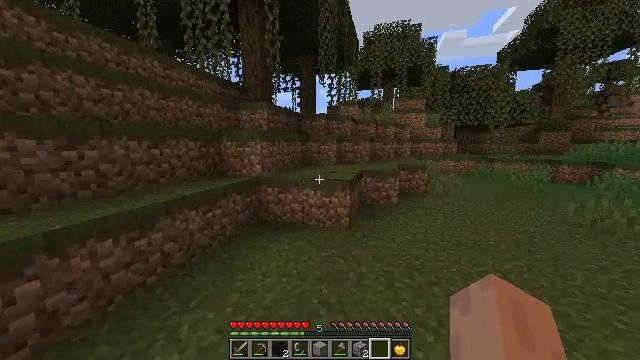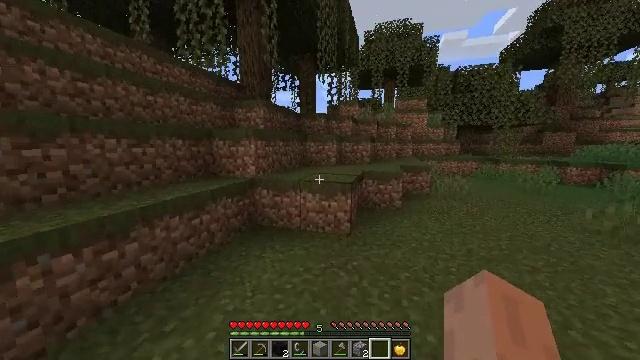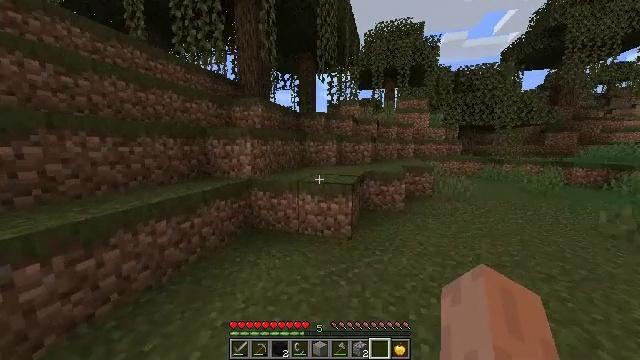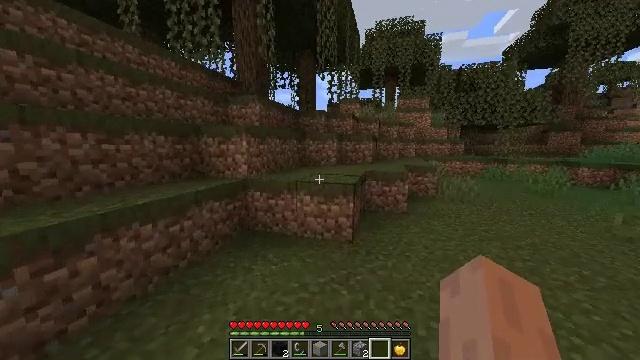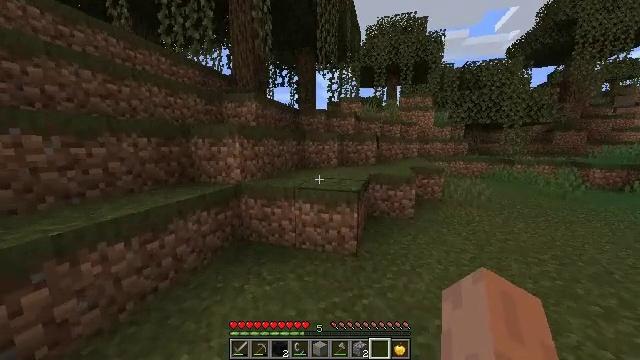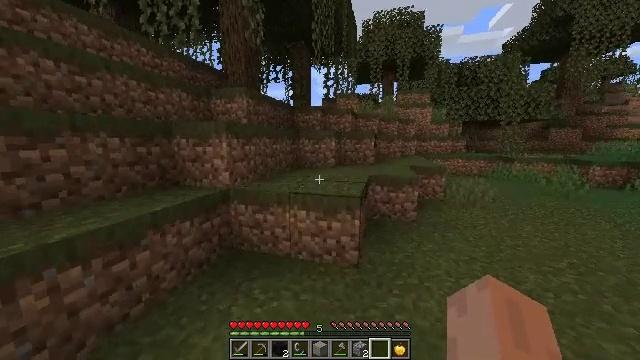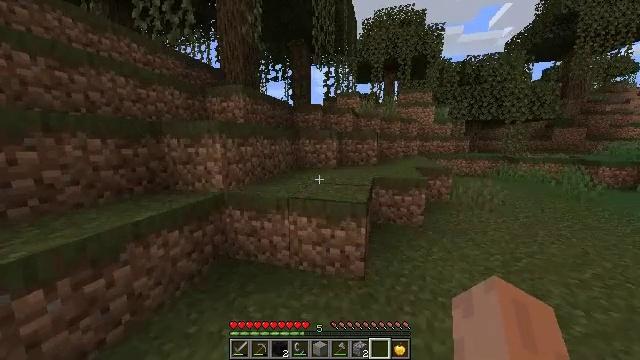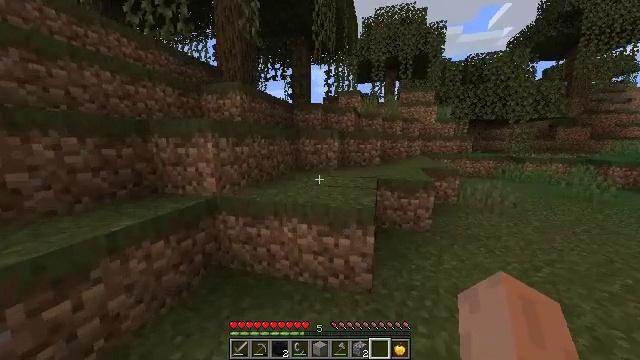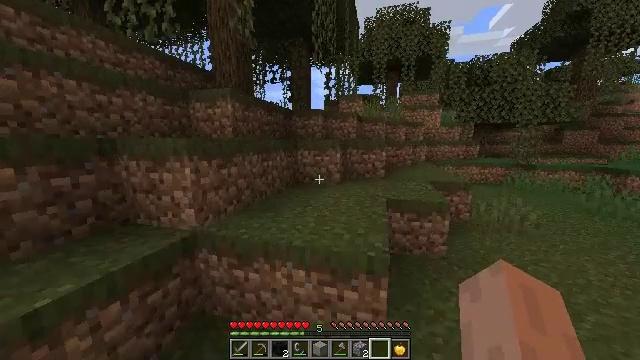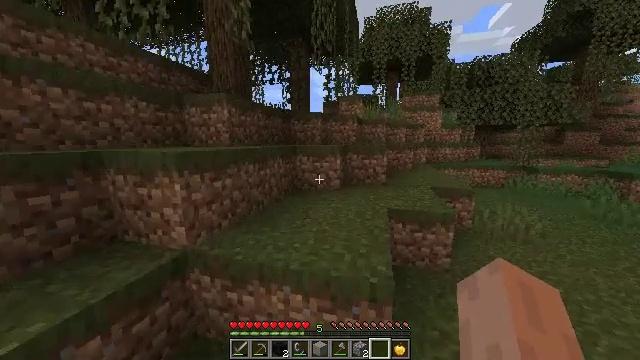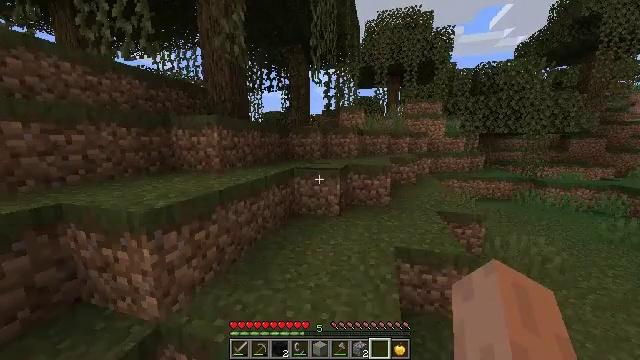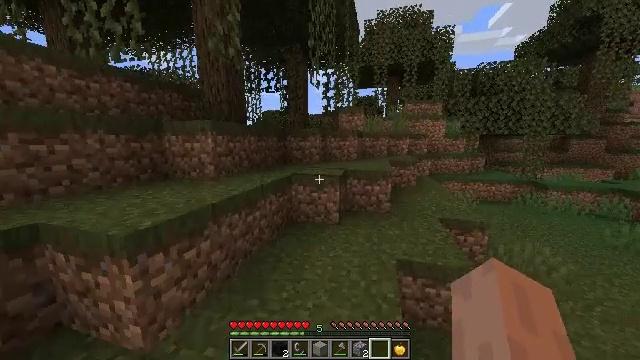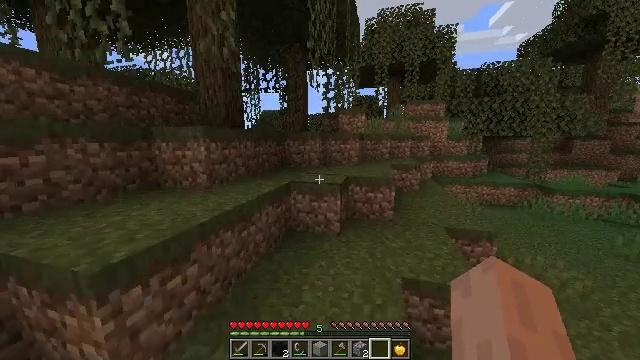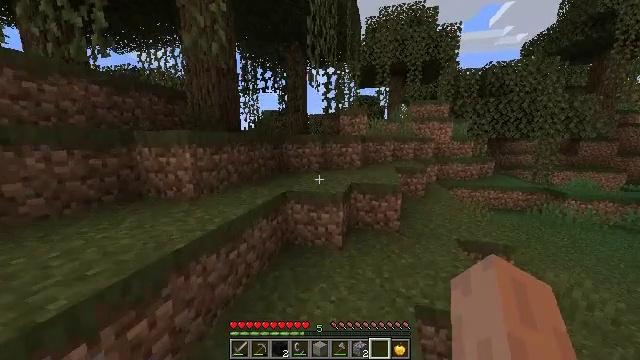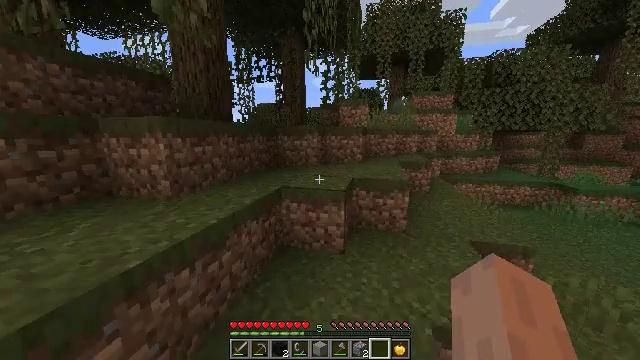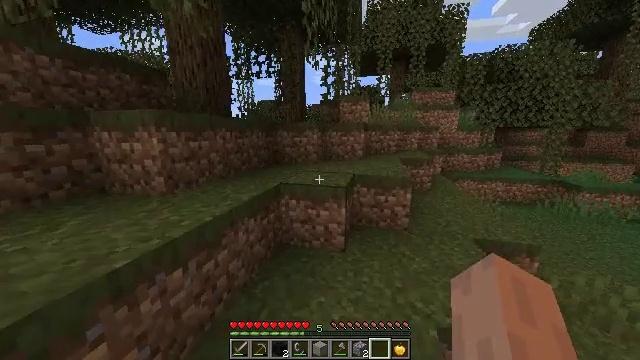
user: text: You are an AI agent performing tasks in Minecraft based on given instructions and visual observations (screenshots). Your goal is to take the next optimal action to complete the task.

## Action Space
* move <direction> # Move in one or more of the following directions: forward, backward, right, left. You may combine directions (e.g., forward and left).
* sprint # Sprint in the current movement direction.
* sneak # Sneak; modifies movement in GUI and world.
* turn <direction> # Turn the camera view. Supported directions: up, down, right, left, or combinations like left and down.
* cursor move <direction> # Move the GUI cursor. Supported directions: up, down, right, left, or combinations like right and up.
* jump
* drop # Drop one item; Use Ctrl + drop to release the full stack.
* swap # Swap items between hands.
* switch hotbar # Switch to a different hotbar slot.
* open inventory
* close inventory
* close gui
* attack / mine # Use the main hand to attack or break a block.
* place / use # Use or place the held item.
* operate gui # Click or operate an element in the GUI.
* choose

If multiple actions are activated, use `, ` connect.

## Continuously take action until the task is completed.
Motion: motion action
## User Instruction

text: Kill mobs.
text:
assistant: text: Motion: move forward, sprint
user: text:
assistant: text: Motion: move forward, sprint
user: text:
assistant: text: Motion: move forward, sprint
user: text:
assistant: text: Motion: move forward, sprint
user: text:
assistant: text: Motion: move forward, sprint, turn right
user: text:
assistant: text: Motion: move forward, sprint
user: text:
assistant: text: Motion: move forward, sprint
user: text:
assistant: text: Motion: move forward, sprint, jump
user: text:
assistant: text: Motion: move forward, sprint, jump
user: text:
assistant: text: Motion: move forward, sprint, jump
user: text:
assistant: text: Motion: move forward, sprint, jump
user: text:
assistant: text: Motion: move forward, sprint, jump
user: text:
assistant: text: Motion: move forward, sprint, jump
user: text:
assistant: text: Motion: move forward, sprint, turn down, jump
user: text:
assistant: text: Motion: move forward, sprint, jump
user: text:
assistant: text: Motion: move forward, sprint, jump
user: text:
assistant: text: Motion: move forward, sprint, jump
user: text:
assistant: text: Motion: move forward, sprint, jump
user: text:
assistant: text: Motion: move forward, sprint, jump
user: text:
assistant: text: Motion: move forward, sprint, turn down, jump
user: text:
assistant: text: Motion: move forward, sprint, jump
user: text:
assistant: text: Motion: move forward, sprint, turn down, jump
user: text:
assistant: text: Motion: move forward, sprint, turn down, jump
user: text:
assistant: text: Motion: move forward, sprint, jump
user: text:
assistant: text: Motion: move forward, sprint, jump
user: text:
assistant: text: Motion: move forward, sprint, jump
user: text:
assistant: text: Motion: move forward, sprint, jump
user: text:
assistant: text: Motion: move forward, sprint, jump
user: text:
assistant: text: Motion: move forward, sprint, jump
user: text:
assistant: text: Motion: move forward, sprint, jump